Question: this might be hard...
three tables

I would like to retrieve a list of starship data + crew (group concatenated) + the rest of the starship records without team.
this code is giving back starship with team member one per row...
'''
SELECT
ss.starship_id, ss.starship_name, ss.starship_quota, ss.quota_insert_date as lastupd,
u.nome, u.cognome
FROM starship as ss
LEFT JOIN user_props as up
ON ss.starship_id=up.starship_id
LEFT JOIN users as u
ON u.id_user=up.id_user
'''
this is sample data:
'''
id name quota name surname
------------------------------------------------------
23 HAS CREW 7923 Luke Skywalker
23 HAS CREW 7923 PAdme Amidala
------------------------------------------------------
24 UnALTRA 0 Bilbo Baggins
24 UnALTRA 0 Frodo Baggins
------------------------------------------------------
22 NO CREW 3552 NULL NULL
column "lastupd" have been omitted
'''
what i would like to have is just a "team" record with concatenated members, or null, when no team is on starship.
see a sample table below:
'''
id name quota TEAM
------------------------------------------------------
23 HAS CREW 7923 Luke Skywalker, Padme Amidala
------------------------------------------------------
24 UnALTRA 0 BilBo Baggins, Frodo Baggins
------------------------------------------------------
22 NO CREW 3552 NULL
'''
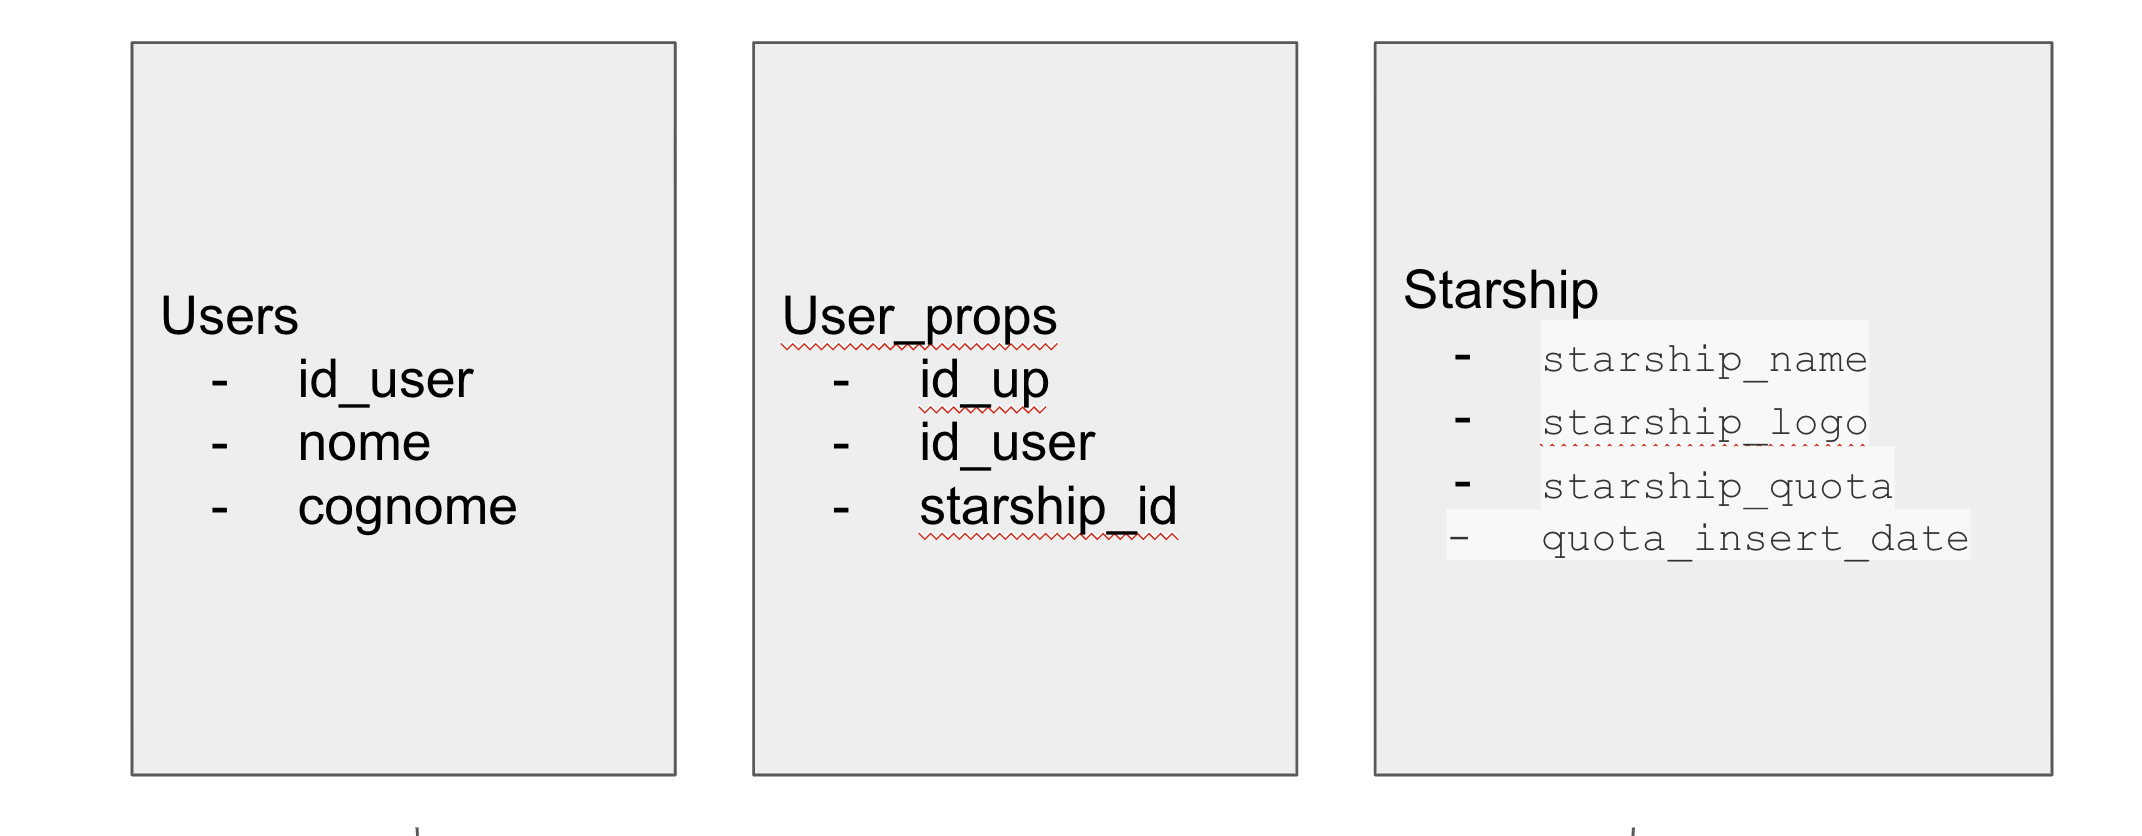
Answer: I would use a correlated subquery for this:
'''
select s.*,
(
select group_concat(u.nome, ' ', u.cognome)
from user_props up
inner join users u on u.id_user = up.id_user
where up.starship_id = s.starship_id
) team
from starship s
'''